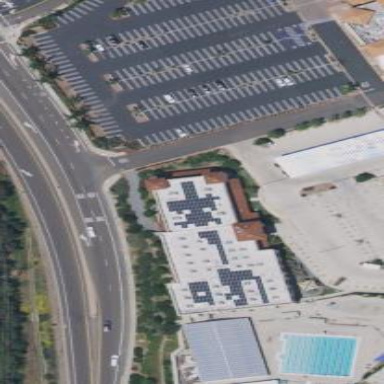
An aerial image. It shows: Commercial building adjacent to sports center.